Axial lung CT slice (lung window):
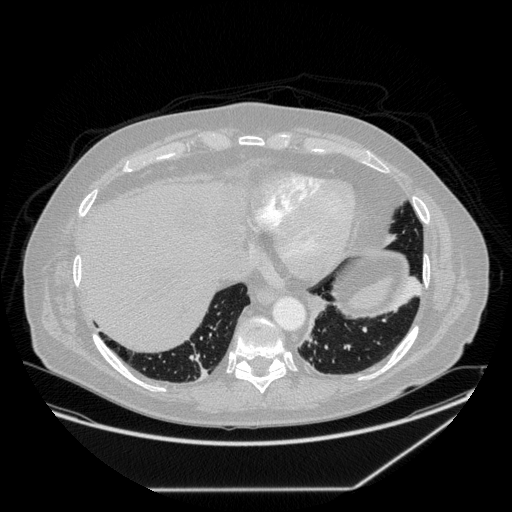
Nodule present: no